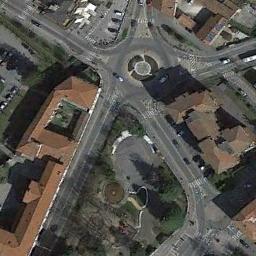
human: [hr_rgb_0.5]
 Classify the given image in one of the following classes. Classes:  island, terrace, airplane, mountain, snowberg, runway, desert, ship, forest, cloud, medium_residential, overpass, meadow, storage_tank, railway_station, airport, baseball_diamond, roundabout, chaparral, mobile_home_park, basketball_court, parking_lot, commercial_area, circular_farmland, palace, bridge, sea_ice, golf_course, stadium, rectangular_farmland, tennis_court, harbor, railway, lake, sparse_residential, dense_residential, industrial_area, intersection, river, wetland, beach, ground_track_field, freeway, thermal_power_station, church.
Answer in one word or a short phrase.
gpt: roundabout